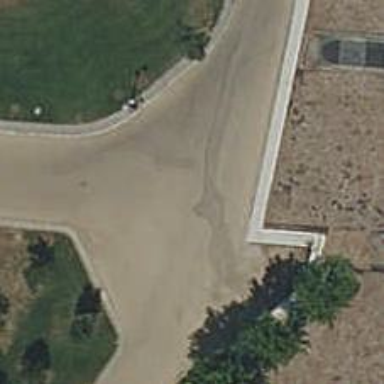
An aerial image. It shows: Footway with concrete surface.